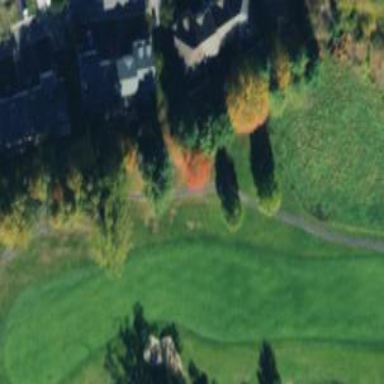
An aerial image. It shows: Golf fairway surrounded by grass.